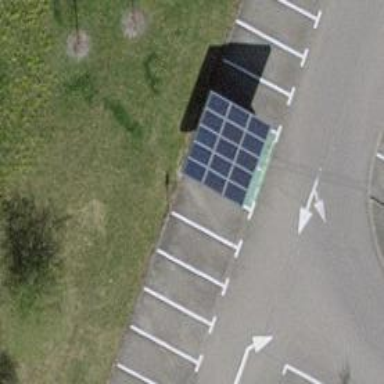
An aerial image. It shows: Charging station.